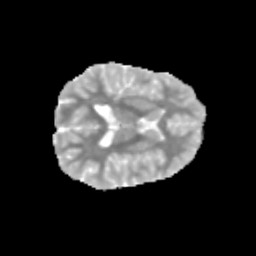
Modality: MD
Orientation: axial
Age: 11
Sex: female
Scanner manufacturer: siemens
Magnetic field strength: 3 T
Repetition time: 3.8 s
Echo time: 0.07 s